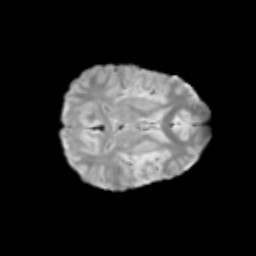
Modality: T2w
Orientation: axial
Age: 12
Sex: female
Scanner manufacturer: siemens
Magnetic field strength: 3 T
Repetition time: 3.8 s
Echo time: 0.07 s